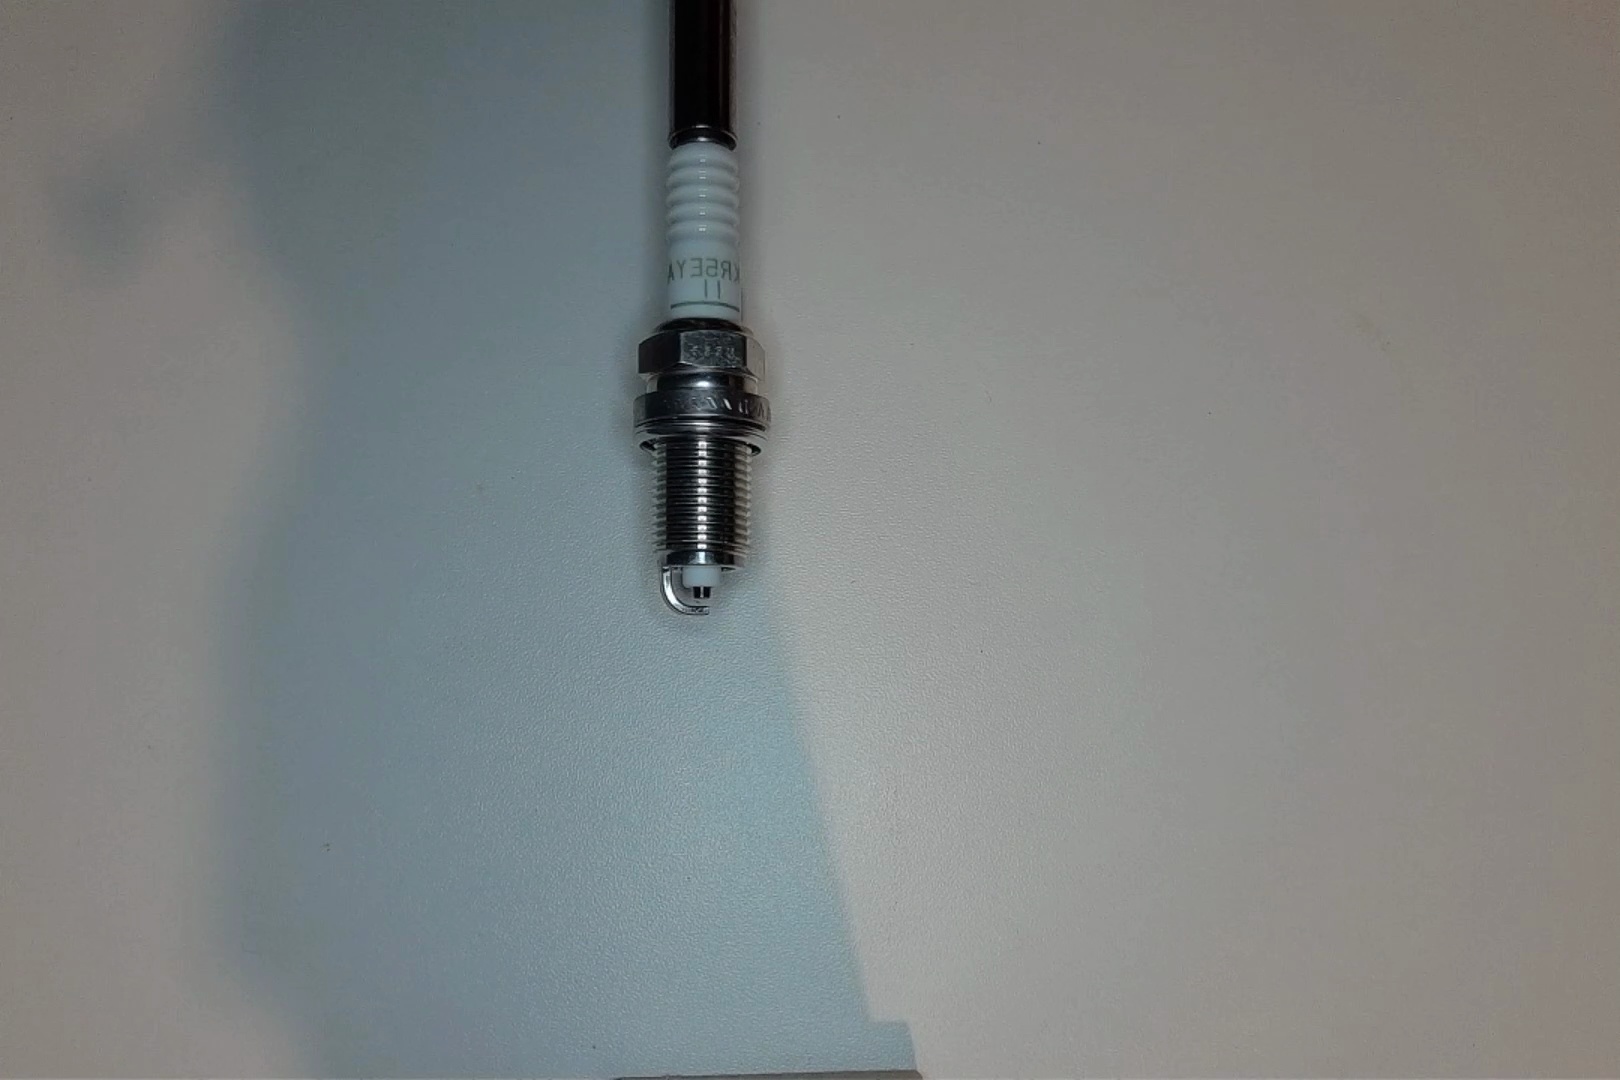
Label: normal